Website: bh-photo
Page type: account-selection
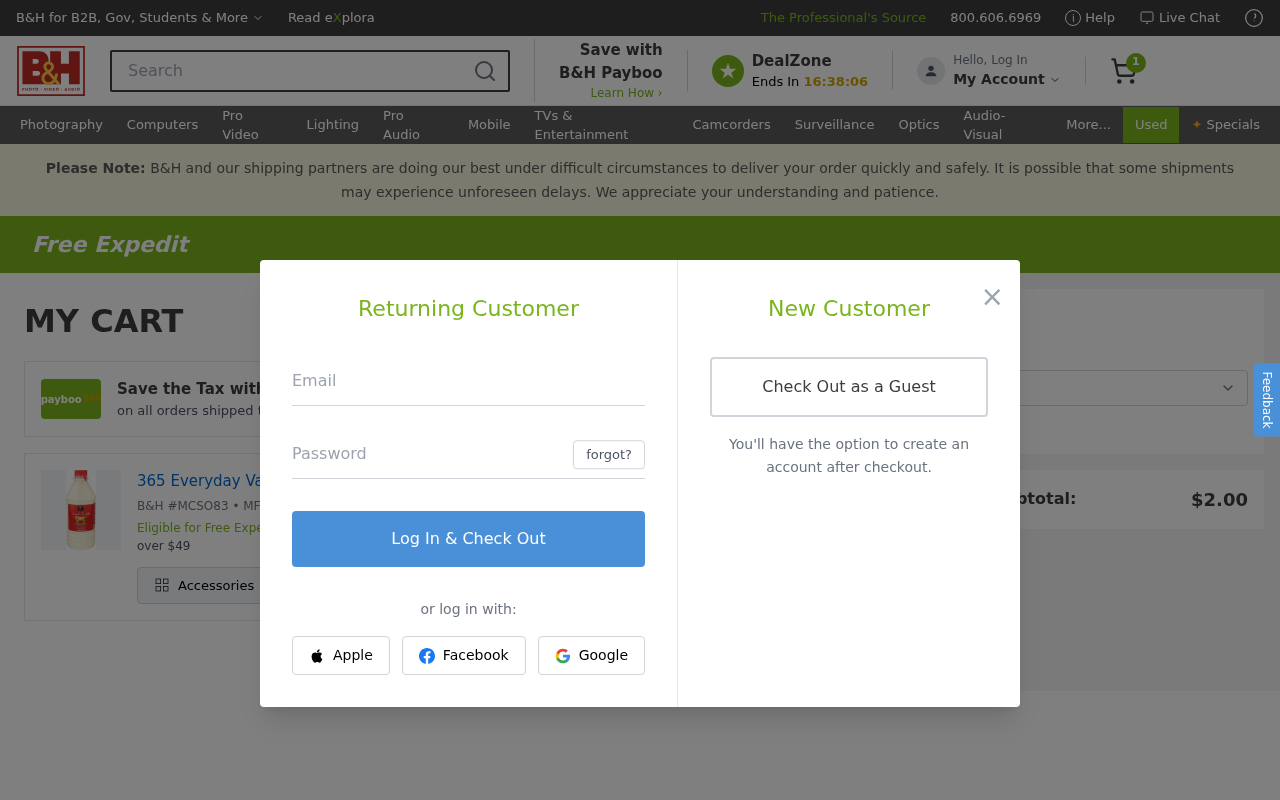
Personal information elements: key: PII_EMAIL
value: stacey.ramos@hotmail.com
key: PII_POSTCODE
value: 83172
Product elements: key: PRODUCT1_NAME
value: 365 Everyday Value, Milk Whole Quart, 32 Fl Oz
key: PRODUCT1_QUANTITY
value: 1
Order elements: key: ORDER_NUM_ITEMS
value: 1
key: ORDER_SUBTOTAL
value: $2.00
Search elements: key: HEADER_SEARCH
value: Search
Other elements: key: BH_ITEM_NUMBER
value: MCSO83
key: MFR_NUMBER
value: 46635M